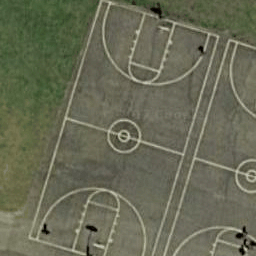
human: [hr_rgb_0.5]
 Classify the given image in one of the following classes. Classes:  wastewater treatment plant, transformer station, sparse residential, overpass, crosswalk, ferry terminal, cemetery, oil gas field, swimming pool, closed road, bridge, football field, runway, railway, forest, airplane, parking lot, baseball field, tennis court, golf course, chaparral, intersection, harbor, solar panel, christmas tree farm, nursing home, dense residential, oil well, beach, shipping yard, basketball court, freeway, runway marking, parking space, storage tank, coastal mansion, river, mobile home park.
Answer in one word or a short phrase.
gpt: basketball court